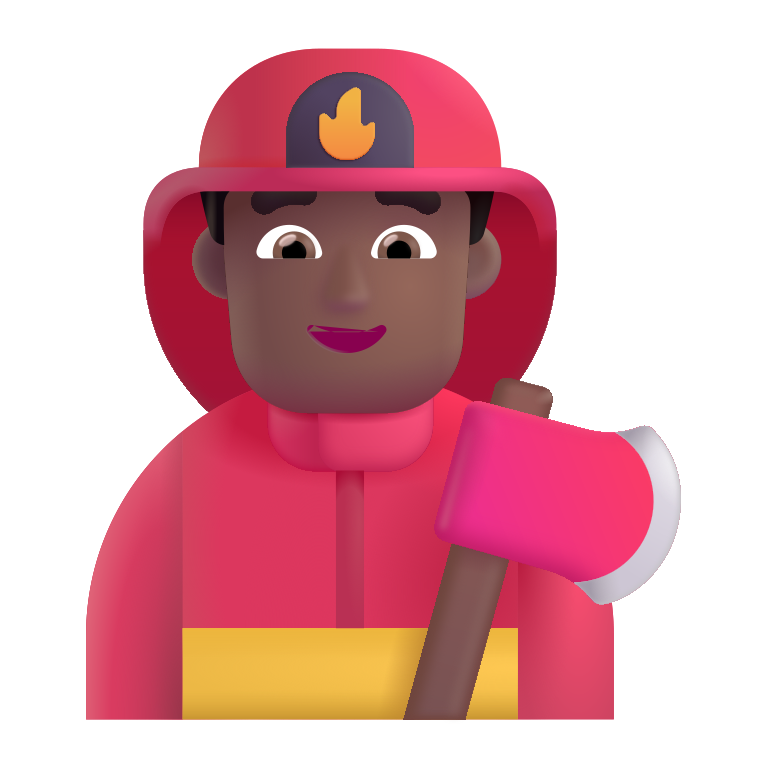
man firefighter color  dark